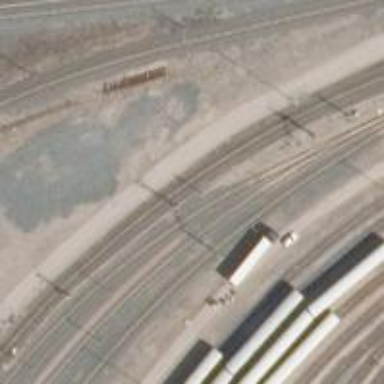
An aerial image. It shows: Railway signal.